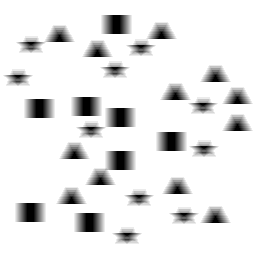
Squares: 8
Triangles: 12
Stars: 10
Total shapes: 30